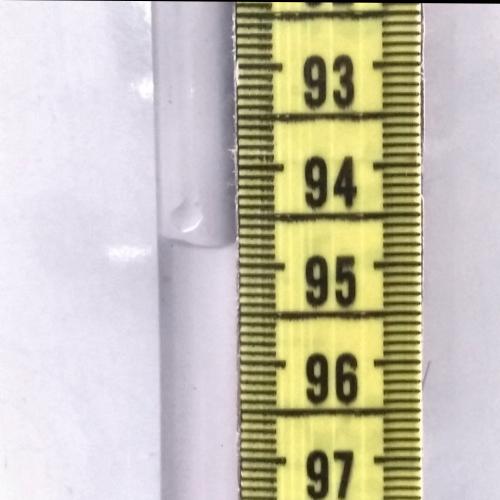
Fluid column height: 94.8 cm